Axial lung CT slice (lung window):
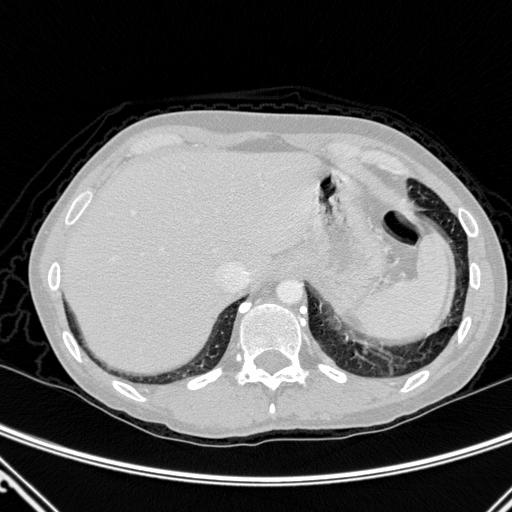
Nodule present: no